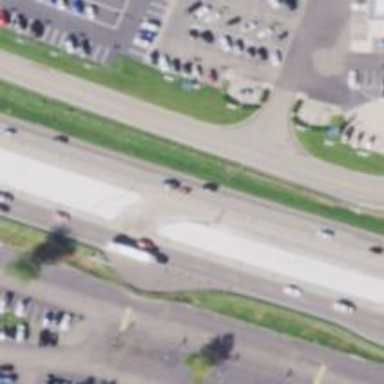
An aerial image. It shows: Trunk highway with expressway features.